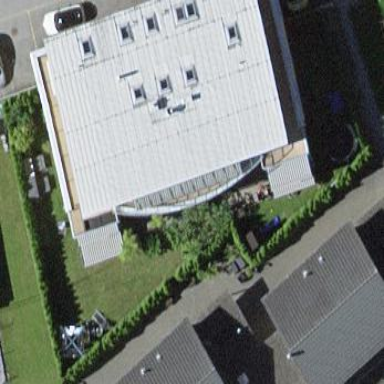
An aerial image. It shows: Residential garden.